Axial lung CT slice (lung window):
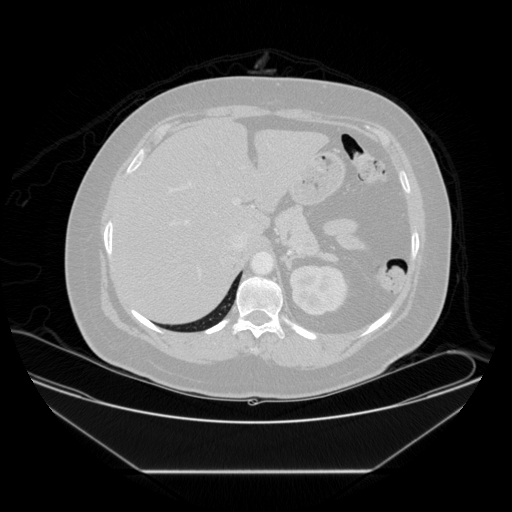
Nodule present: no